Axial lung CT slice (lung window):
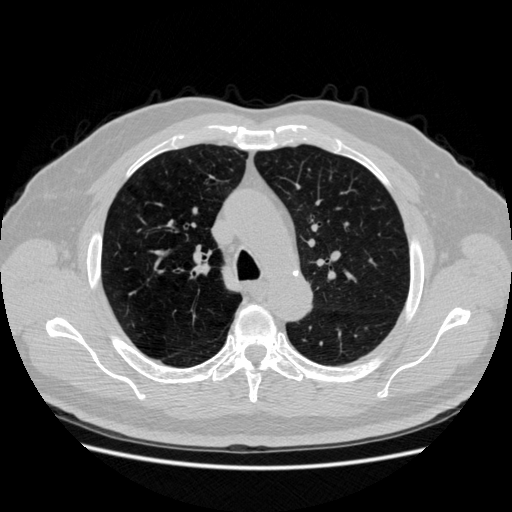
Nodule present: no